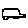
Label: car